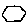
Label: hexagon